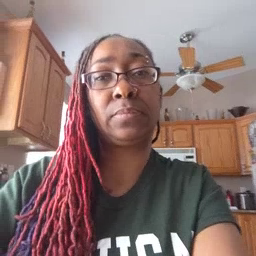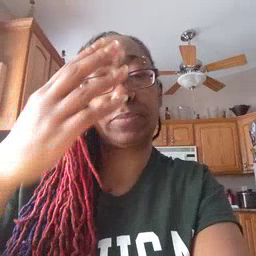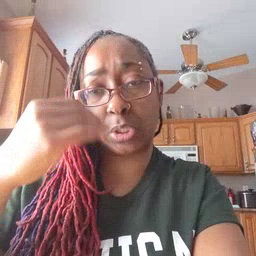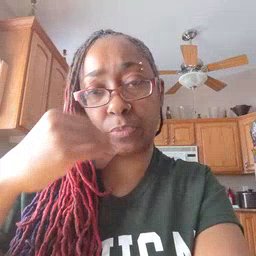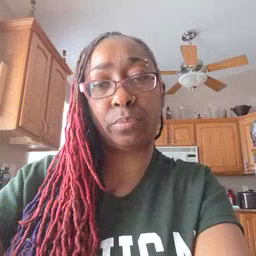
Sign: sleepy